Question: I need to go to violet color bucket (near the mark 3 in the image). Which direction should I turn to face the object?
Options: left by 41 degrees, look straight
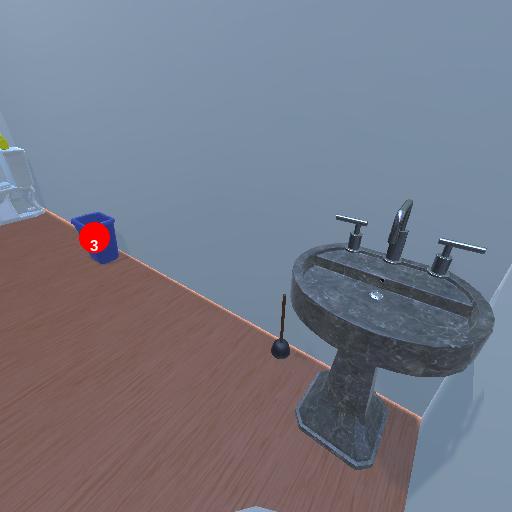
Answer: left by 41 degrees